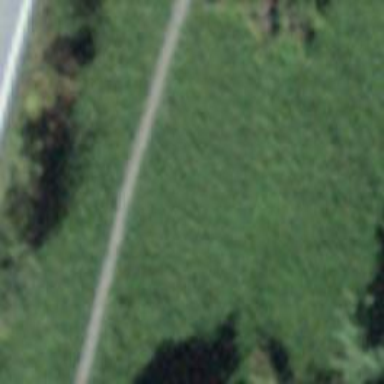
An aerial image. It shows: Path.